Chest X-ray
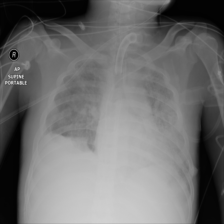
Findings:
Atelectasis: negative
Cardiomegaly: negative
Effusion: negative
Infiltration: negative
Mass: negative
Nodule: negative
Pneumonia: negative
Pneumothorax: negative
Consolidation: negative
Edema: negative
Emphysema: negative
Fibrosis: negative
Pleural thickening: negative
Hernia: negative